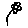
Label: flower